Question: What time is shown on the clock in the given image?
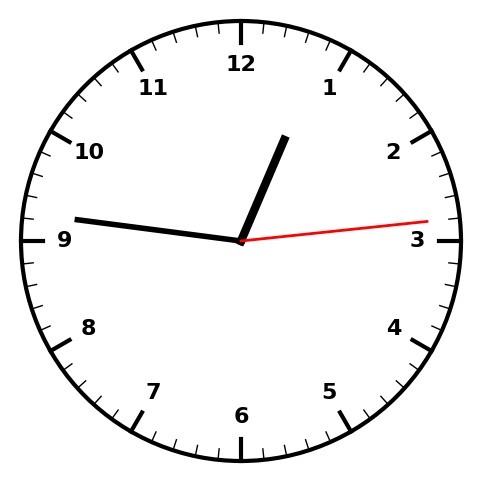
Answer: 12:46:14